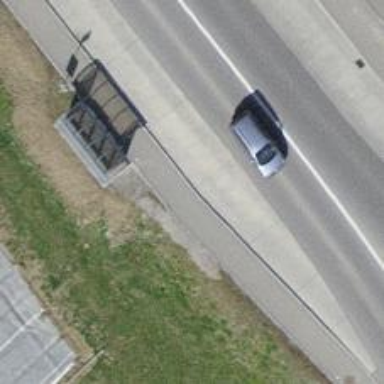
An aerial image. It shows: Platform with shelter for public transport.